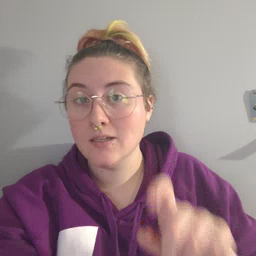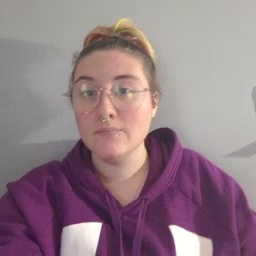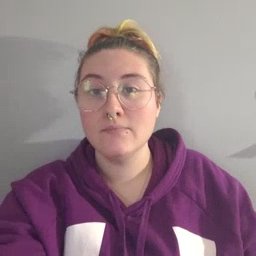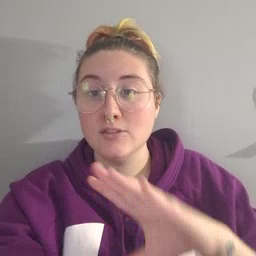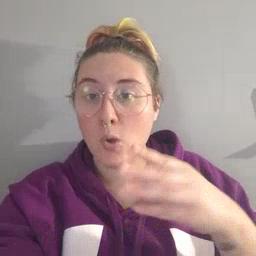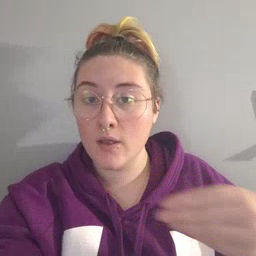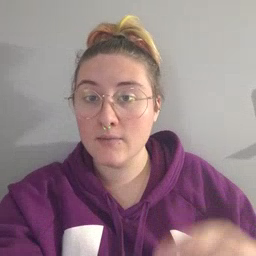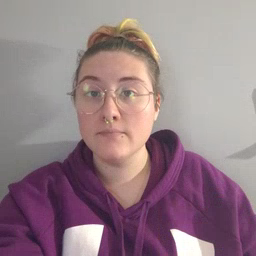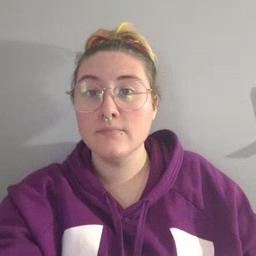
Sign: story